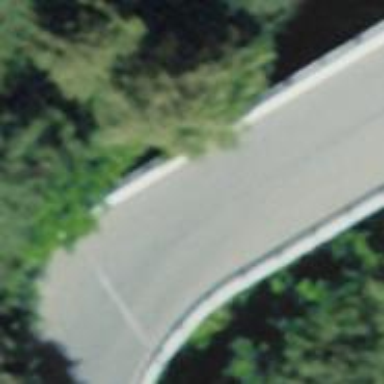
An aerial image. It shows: Tertiary road with asphalt surface that goes over bridge.